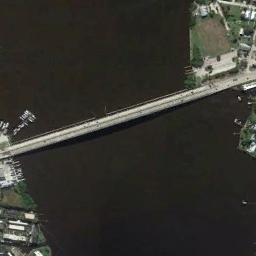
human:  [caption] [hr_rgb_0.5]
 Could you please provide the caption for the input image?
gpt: There is a bridge over the river between some buildings and plants .

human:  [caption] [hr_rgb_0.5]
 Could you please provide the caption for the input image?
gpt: Most of the area the bridge crosses is bare land .

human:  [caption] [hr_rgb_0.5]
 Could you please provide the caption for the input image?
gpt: A bridge connects the land on both sides of the deep blue river, And there are many buildings on the land .

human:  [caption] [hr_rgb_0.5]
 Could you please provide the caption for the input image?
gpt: A bridge built on a dark green river and some buildings on both sides of the river .

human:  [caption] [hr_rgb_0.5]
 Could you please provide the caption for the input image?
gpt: There are many buildings beside the bridge .